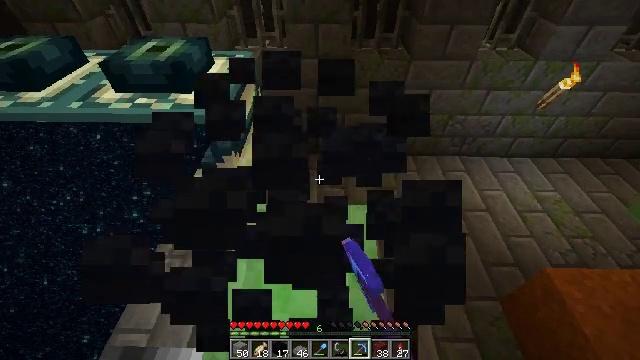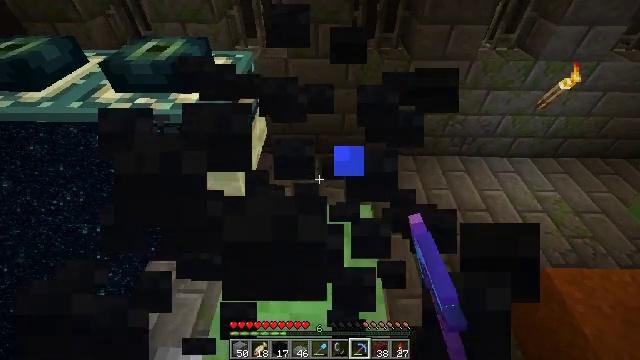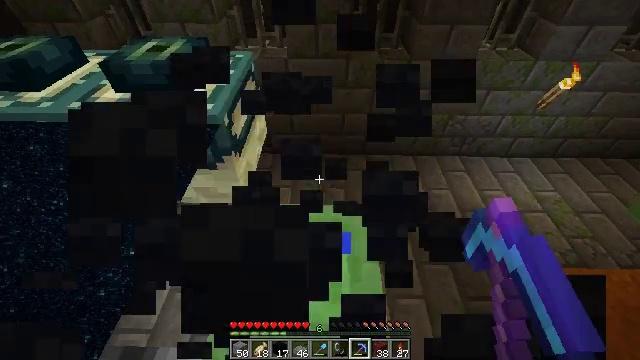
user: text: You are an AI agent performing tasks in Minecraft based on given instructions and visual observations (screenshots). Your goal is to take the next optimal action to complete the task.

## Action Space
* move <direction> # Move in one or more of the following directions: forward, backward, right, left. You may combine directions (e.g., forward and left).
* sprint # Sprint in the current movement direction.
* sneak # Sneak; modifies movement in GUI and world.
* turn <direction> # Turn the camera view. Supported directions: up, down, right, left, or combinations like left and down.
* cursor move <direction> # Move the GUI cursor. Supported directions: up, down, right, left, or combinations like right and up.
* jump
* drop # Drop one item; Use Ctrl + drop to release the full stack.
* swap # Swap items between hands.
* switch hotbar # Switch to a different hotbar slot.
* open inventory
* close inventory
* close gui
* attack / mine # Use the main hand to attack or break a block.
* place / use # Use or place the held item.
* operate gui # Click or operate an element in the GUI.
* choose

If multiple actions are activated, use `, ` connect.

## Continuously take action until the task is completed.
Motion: motion action
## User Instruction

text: Left click to mine black concrete powder.
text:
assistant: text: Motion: attack / mine
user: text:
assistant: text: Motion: attack / mine
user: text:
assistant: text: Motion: attack / mine